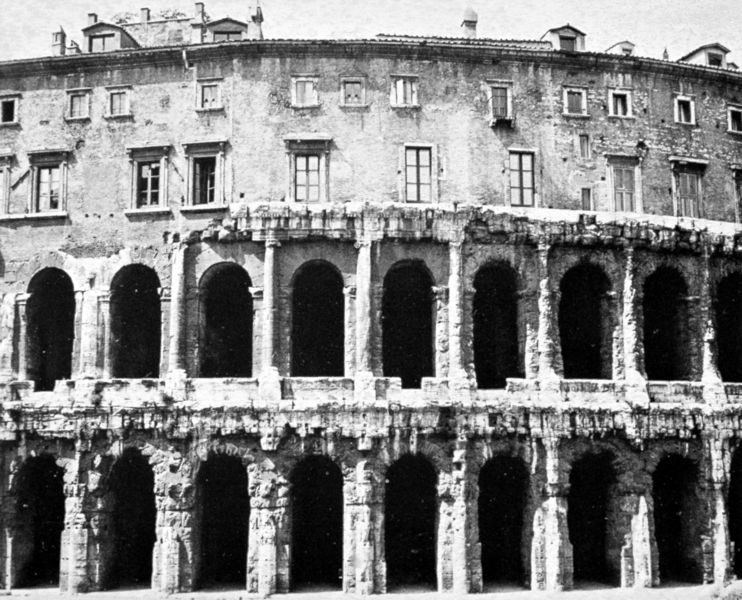
Titel: Marcellustheater (Teatro di Marcello)
Standort: Roma
Institution: Teatro di Marcello
Schlagwörter: schatten, fenster, schwarz, säule, säulen, weiss, dach, gebäude, haus, alt, architektur, stein, steine, sonne, klassizismus, theater, rund, bogen, fassade, leer, mauer, pilaster, rundbogen, krieg, arena, foto, fotografie, bögen, arkade, ruine, wohnhaus, antike, palazzo, schwarzweiss, arkaden, kapitelle, rom, ionisch, antik, geschosse, tempel, mediterran, wohnen, steinhaus, verfallen, römisch, kapitel, wohnungen, bauwerk, gänge, ordnung, lisene, rundbau, kolonaden, giebelfenster, säulenvorlagen, arkadengänge, amphitheater, kolosseum, vierstöckig, ergänzung, wohungen, baue, borgelegte säulenordnung, aufgestockt, zweitnutzung, sekundärnutzung, altefotografie, moderner umbau